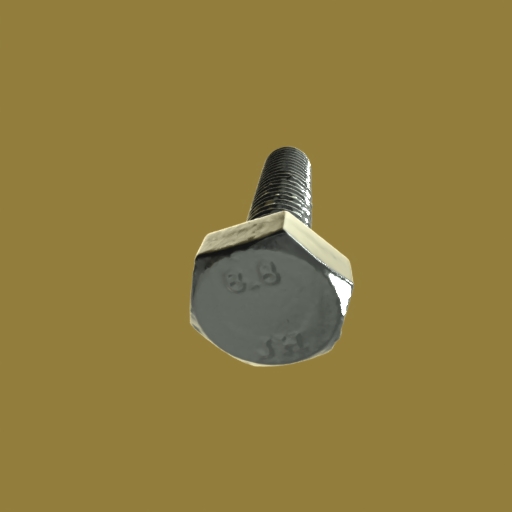
Label: bolt